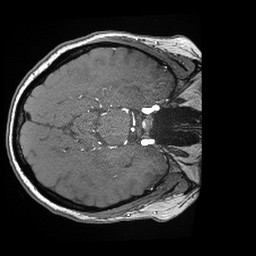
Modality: angio
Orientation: axial
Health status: ill
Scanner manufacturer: siemens
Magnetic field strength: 3 T
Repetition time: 0.02 s
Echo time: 0.0033 s